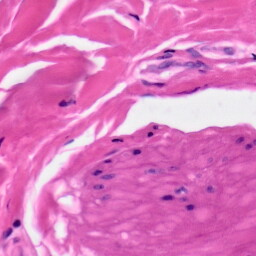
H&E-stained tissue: Skin